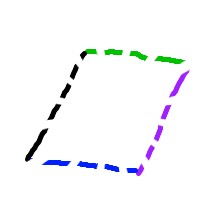
Shape: parallelogram